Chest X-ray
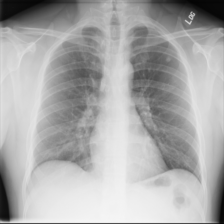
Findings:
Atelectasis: negative
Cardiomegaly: negative
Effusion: negative
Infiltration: negative
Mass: negative
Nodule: positive
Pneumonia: negative
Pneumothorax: negative
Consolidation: negative
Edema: negative
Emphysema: negative
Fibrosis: negative
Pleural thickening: negative
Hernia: negative